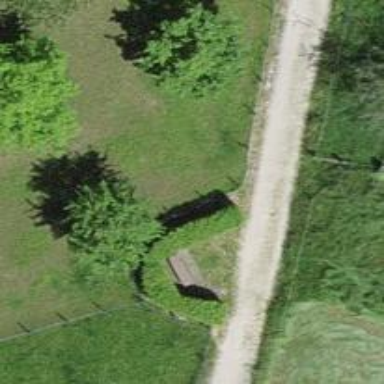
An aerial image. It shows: Bench for seating.